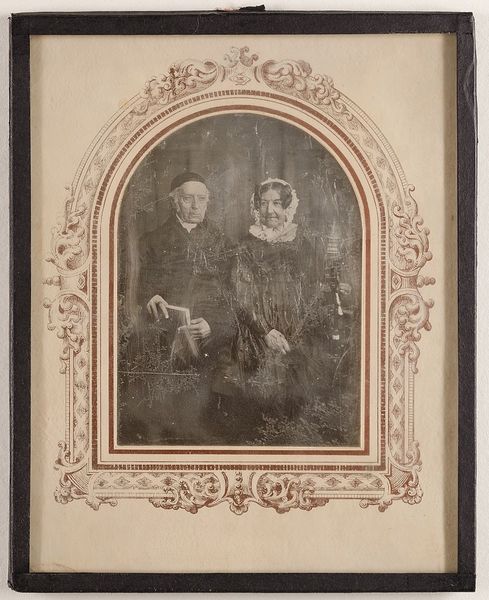
Titel: Johann Daniel Runge (Bruder des Malers Ph. O. Runge) (1767-1856) und seine Frau Beata Katharina Wilhelmine, geb. Behrmann (1783-1862)
Künstler: Carl Ferdinand Stelzner
Standort: Hamburg
Institution: Museum für Kunst und Gewerbe Hamburg
Schlagwörter: mann, frau, haube, figur, paar, person, kopfbedeckung, foto, fotografie, photographie, doppelbildnis, doppelportrait, buch, photo, ehe, lichtbild, daguerreotypie, historische, bildwerke, angewandte und bildende kunst, hessische systematik, persönlichkeit, porträtfotografie, porträtphotographie, doppelporträt, verheiratetes paar, matrimonium, ehestand